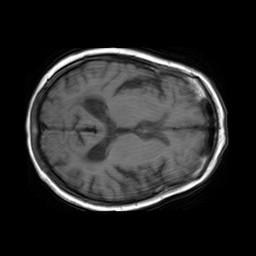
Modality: T1w
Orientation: axial
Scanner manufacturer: philips
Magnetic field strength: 1.5 T
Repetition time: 0.7047 s
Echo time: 0.015 s